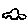
Label: car